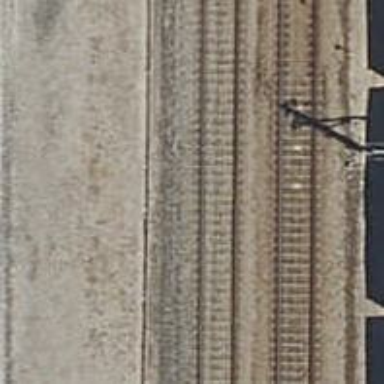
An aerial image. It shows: Railway track with contact lines for electrification.